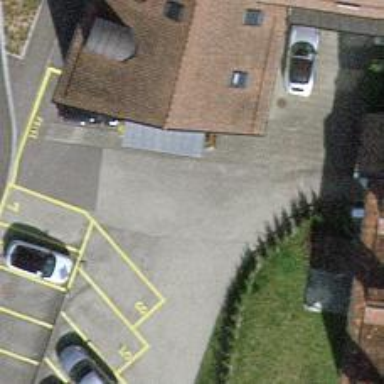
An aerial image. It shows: Road serving as parking aisle.